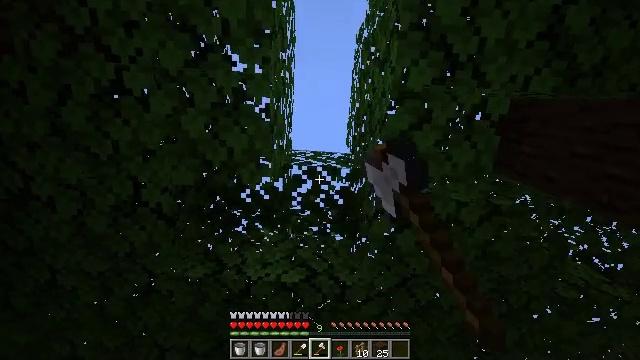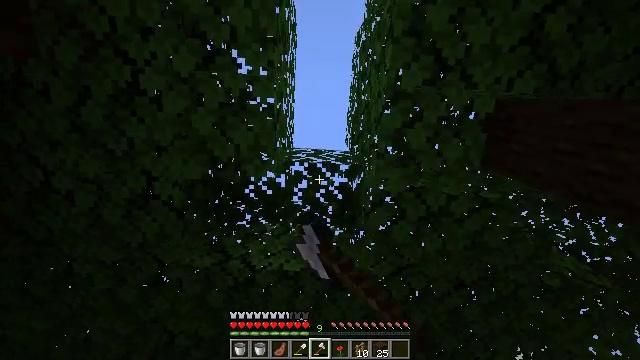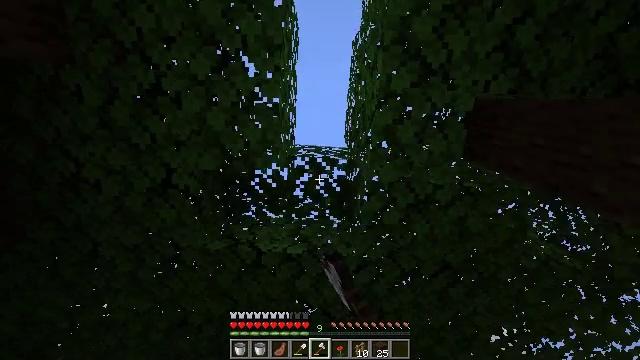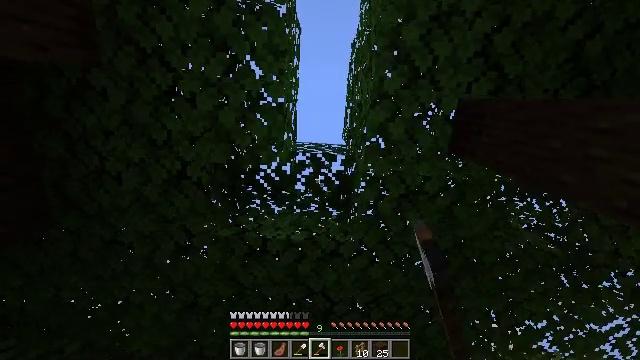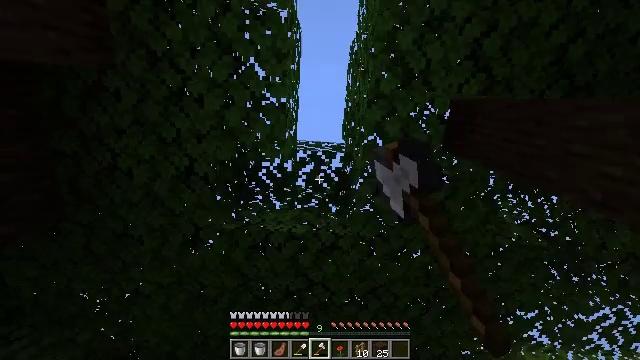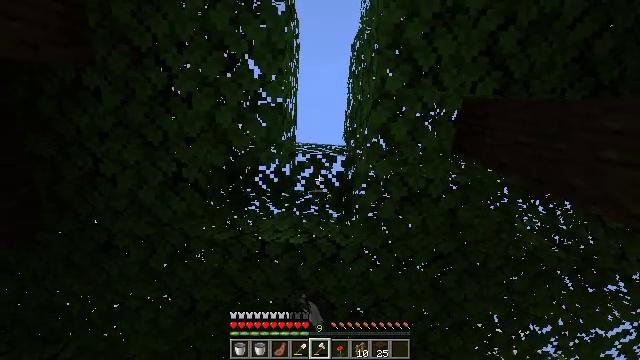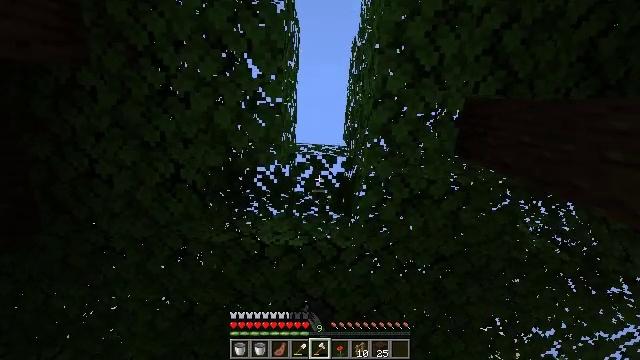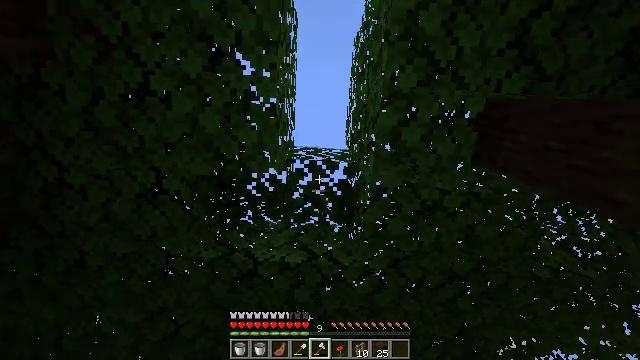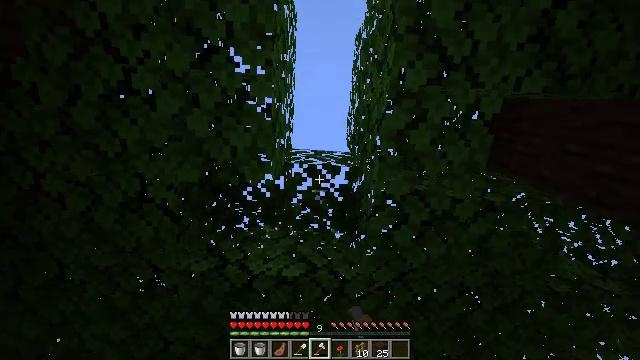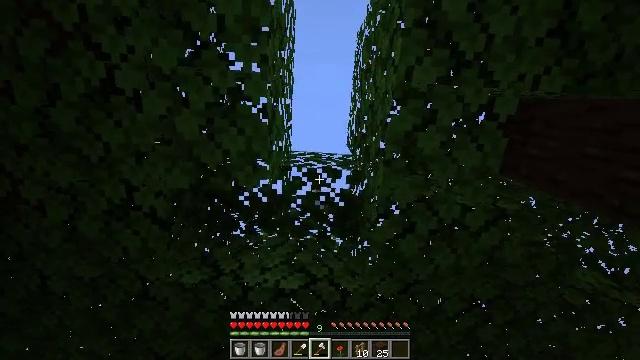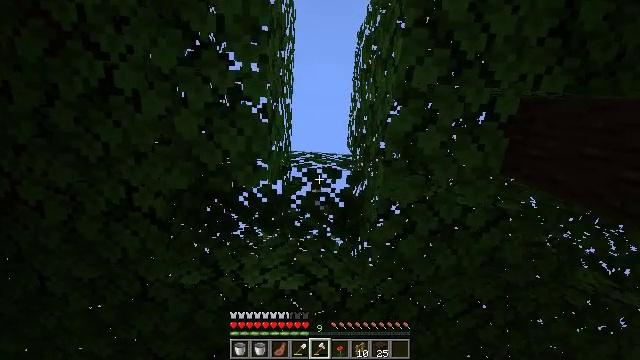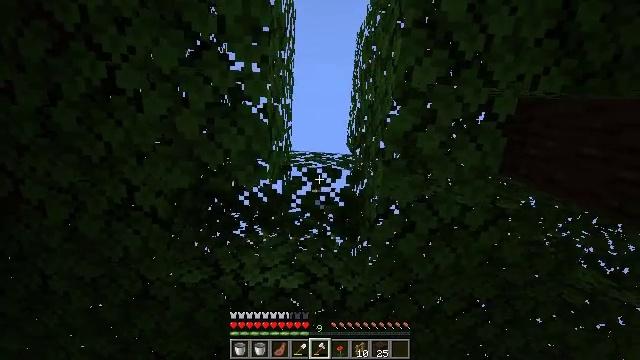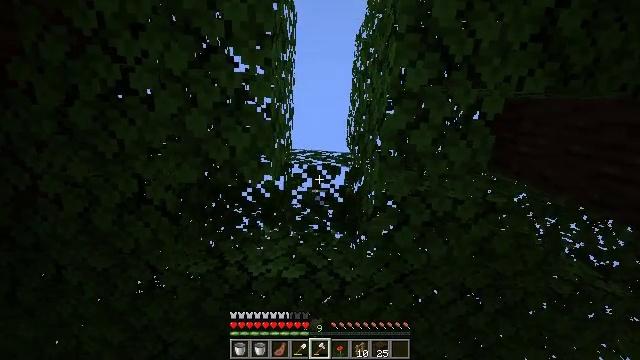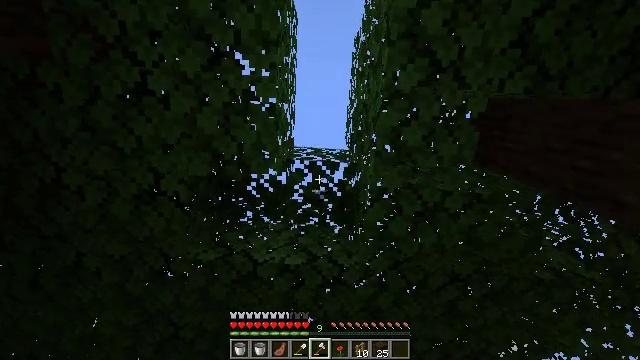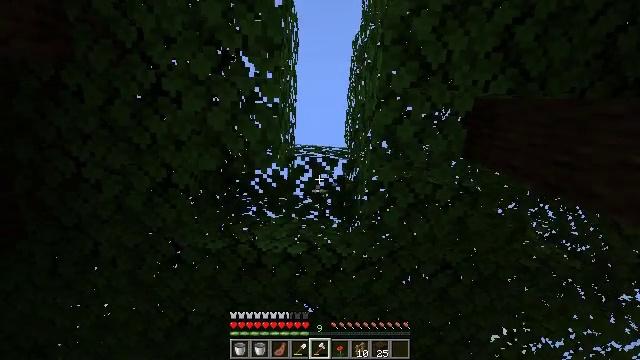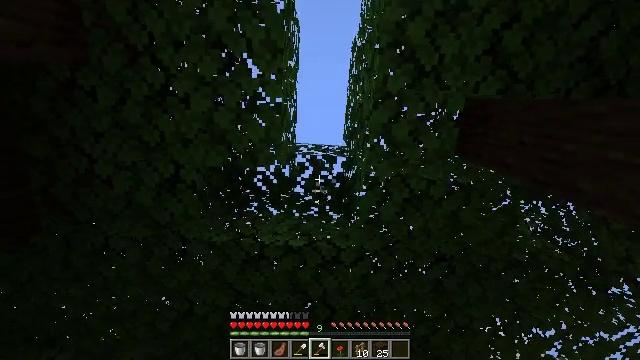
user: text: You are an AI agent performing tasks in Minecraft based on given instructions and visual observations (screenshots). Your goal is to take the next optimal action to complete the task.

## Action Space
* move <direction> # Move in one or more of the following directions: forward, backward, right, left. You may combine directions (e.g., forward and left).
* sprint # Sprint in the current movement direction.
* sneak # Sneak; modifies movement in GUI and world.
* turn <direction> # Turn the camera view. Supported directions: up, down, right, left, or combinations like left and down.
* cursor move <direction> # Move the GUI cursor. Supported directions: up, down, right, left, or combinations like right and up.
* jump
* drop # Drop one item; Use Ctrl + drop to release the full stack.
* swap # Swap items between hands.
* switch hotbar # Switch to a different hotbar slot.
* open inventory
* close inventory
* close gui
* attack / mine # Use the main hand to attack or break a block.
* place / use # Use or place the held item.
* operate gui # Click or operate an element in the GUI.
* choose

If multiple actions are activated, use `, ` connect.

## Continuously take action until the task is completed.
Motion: motion action
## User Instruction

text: Collect dark oak leaves by breaking them.
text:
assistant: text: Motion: attack / mine, jump
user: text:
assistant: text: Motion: attack / mine, jump
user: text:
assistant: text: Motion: attack / mine, jump
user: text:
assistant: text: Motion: attack / mine, jump
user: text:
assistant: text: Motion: attack / mine, jump
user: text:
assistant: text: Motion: attack / mine, jump
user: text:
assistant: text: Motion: attack / mine, jump
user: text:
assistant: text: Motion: attack / mine, jump
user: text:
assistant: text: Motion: attack / mine, jump
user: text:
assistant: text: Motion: attack / mine, jump
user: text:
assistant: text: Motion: attack / mine, jump
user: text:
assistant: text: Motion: attack / mine, jump
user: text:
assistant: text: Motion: attack / mine, jump
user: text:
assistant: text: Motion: attack / mine, jump
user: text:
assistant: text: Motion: attack / mine, jump
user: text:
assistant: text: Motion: attack / mine, jump
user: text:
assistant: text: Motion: attack / mine, jump
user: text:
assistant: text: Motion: attack / mine, jump
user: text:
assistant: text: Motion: attack / mine, jump
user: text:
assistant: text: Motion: attack / mine, jump
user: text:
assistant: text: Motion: attack / mine, jump
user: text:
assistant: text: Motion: attack / mine, jump
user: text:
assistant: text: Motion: attack / mine, jump
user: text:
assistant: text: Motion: attack / mine, jump
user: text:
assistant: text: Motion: attack / mine, jump
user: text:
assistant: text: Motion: attack / mine, jump
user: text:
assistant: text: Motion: attack / mine, jump
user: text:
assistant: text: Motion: attack / mine, jump
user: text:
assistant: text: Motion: attack / mine, jump
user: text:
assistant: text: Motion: attack / mine, jump